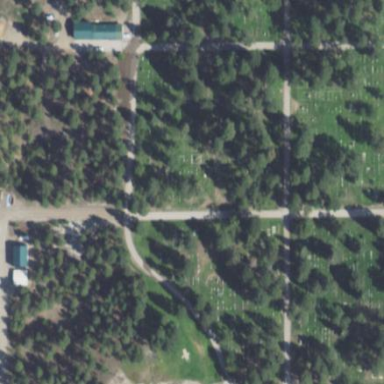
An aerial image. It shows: Cemetery.